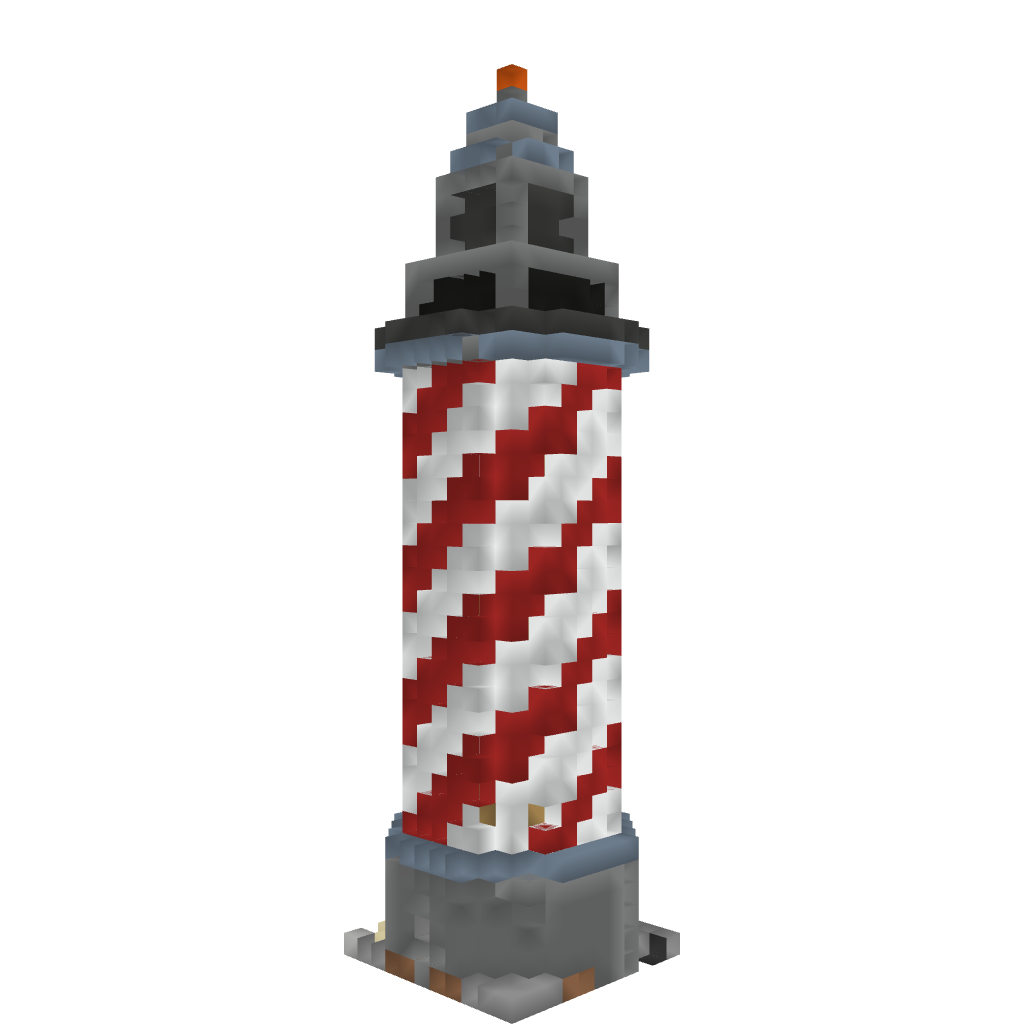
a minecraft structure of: Lighthouse